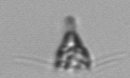
Label: Pyramimonas_longicauda